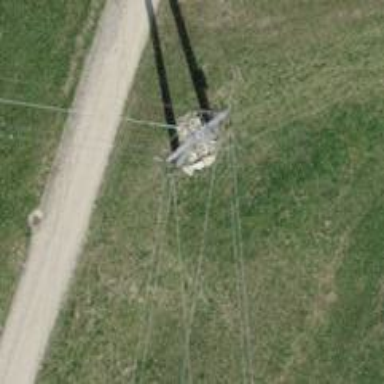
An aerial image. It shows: Power line is depicted.